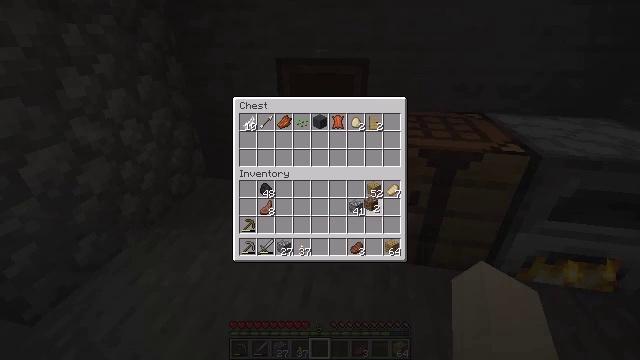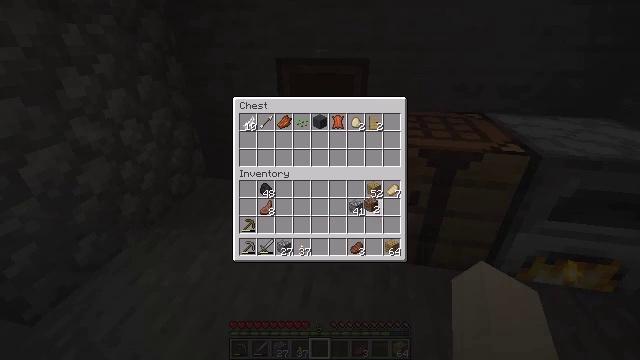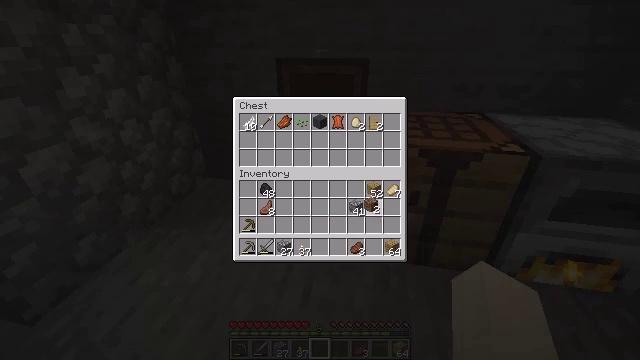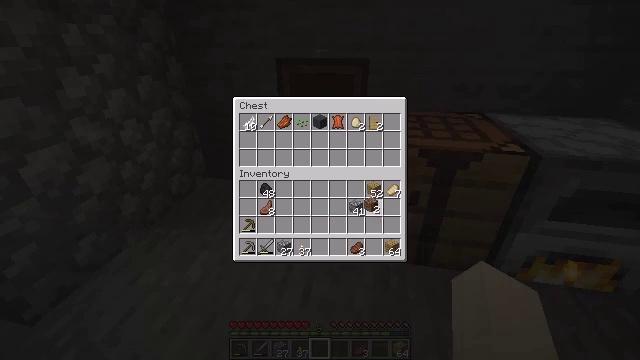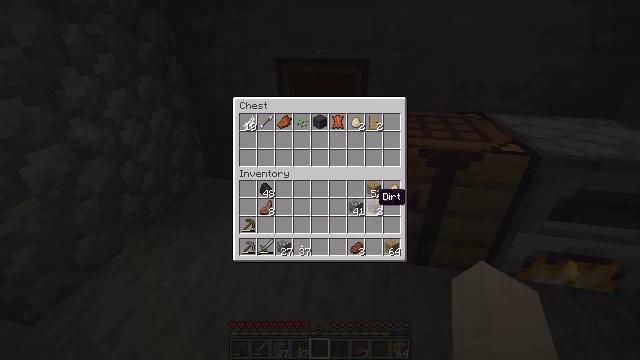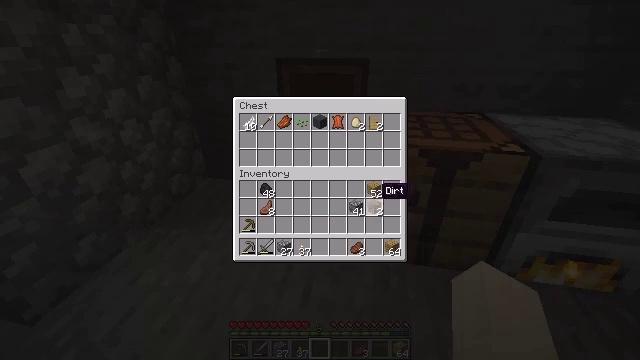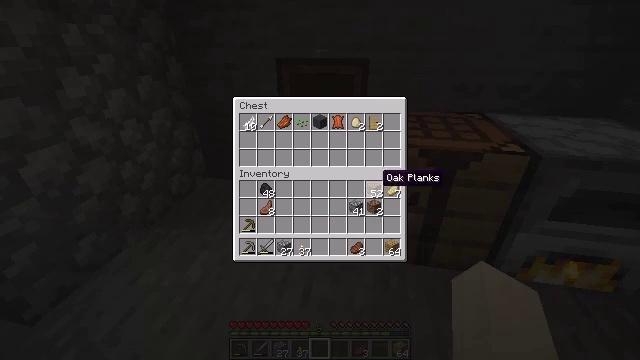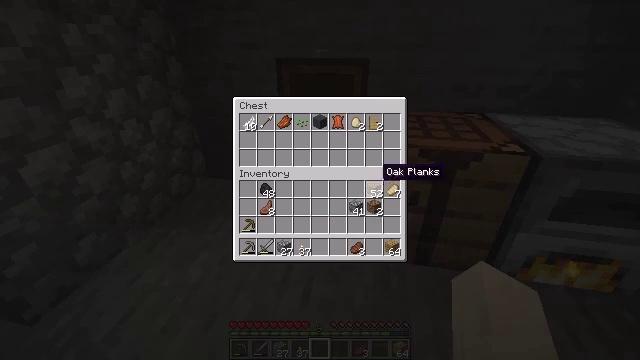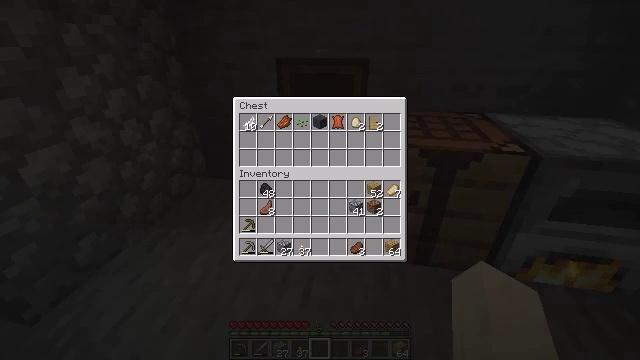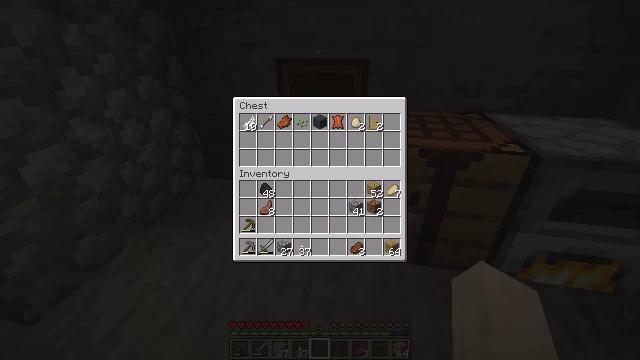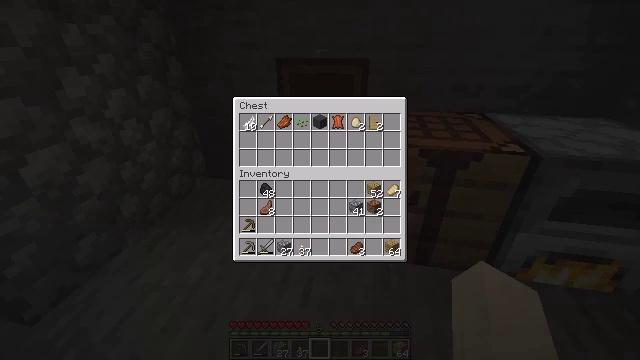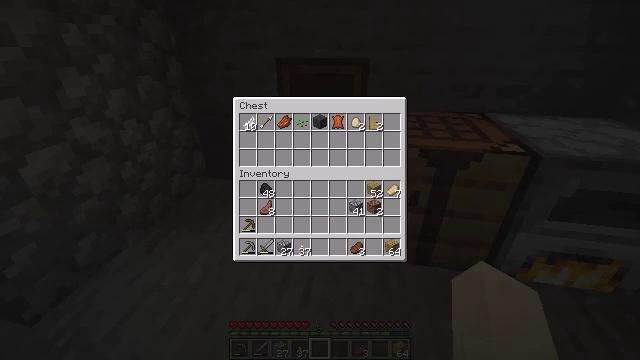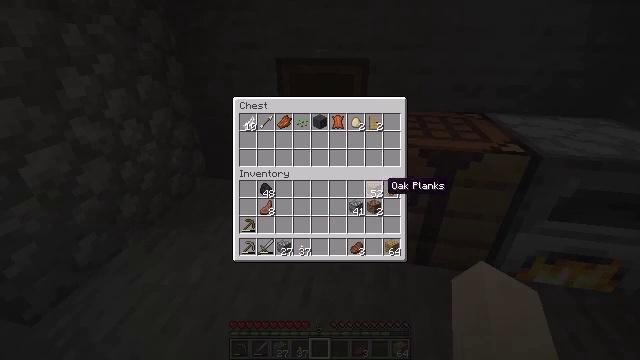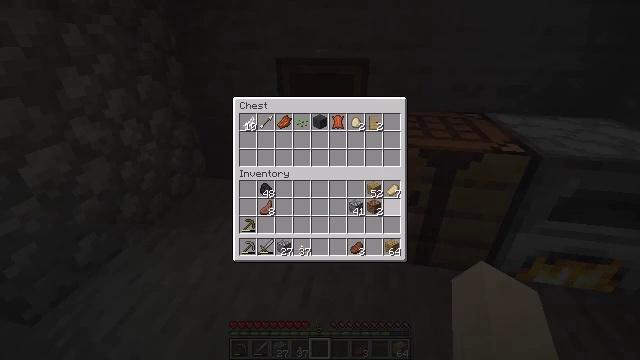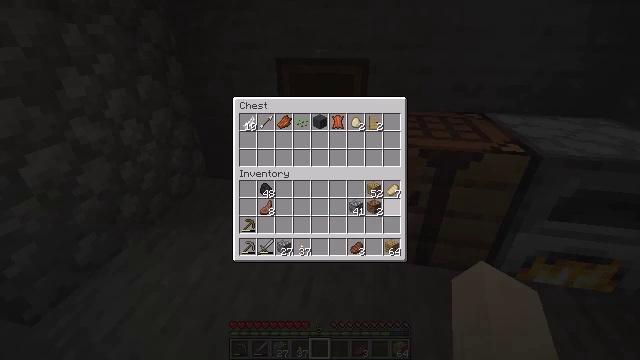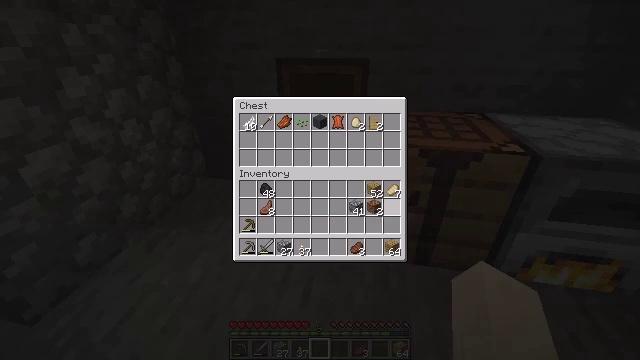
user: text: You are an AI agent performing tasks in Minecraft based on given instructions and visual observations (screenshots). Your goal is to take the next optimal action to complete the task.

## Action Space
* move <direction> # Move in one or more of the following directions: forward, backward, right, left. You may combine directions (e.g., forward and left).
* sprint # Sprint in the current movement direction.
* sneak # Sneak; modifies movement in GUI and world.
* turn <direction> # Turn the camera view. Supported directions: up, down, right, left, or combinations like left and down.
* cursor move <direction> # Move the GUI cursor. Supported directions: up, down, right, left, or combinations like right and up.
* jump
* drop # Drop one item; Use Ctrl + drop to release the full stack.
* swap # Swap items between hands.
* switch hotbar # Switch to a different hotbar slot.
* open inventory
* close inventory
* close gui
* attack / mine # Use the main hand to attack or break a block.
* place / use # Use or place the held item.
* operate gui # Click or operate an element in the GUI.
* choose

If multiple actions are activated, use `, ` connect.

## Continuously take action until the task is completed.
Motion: motion action
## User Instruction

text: Use a crafting table to make cobblestone stairs.
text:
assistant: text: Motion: no_op
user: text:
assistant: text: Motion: operate gui
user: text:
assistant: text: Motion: operate gui
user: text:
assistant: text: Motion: no_op
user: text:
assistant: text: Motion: no_op
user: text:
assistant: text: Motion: cursor move up
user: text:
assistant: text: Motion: no_op
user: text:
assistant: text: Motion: no_op
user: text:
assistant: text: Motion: operate gui
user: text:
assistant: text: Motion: operate gui
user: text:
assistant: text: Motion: operate gui
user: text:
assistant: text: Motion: cursor move down
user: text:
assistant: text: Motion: cursor move down
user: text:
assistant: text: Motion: no_op
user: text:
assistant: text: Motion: no_op
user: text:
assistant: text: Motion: no_op
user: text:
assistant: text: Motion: no_op
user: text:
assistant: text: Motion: no_op
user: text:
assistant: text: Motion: cursor move up
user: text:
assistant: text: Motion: no_op
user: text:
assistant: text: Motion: no_op
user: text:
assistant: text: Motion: operate gui
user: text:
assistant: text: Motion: operate gui
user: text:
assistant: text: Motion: cursor move down
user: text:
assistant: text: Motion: cursor move down
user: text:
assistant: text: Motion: no_op
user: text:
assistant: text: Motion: no_op
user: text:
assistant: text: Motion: no_op
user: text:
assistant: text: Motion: operate gui
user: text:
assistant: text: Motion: operate gui